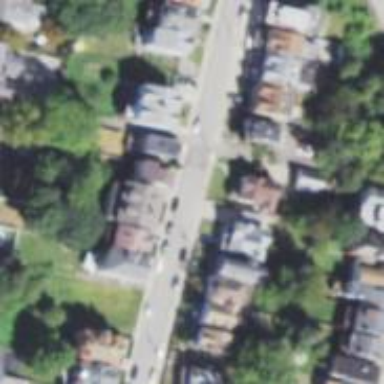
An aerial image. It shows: Alleyway designated as service road.